Field crop: tomato
Growth stage: 1
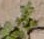
Species: portulaca